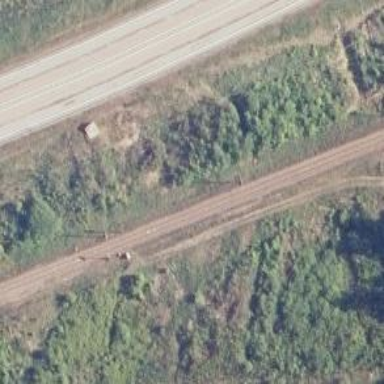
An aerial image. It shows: Railway with continuous electrified contact line.